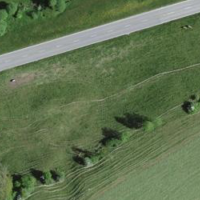
EUNIS habitat code: 25
Species observed at this site:
Milvus milvus
Corvus corone
Passer domesticus
Falco tinnunculus
Turdus merula